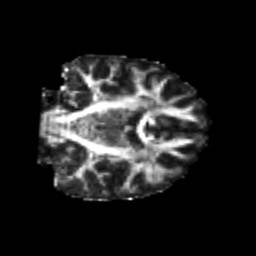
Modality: FA
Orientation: coronal
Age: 21
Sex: female
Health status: healthy
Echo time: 0.074 s